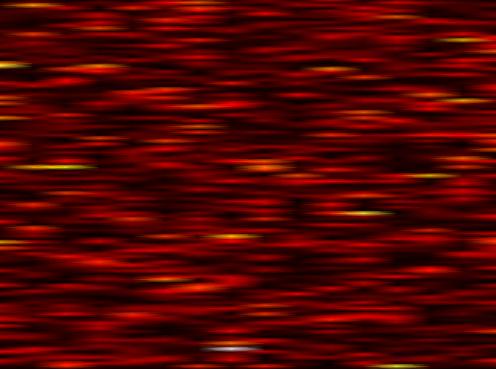
Label: WOLA